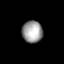
Tissue: lung
Cell type: Myeloid cells
Senescence score: 0.5793
Nuclear area (px): 447
Mean DAPI intensity: 154.06